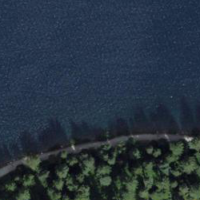
EUNIS habitat code: 14
Species observed at this site:
Anas platyrhynchos
Nucifraga caryocatactes